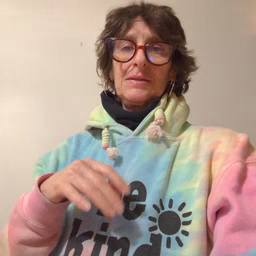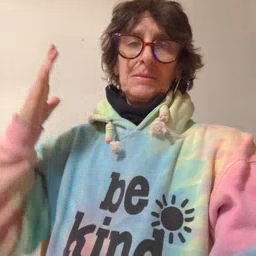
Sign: beside